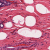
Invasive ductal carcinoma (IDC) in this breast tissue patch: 0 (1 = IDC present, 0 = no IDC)